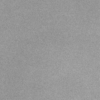
Label: dusty